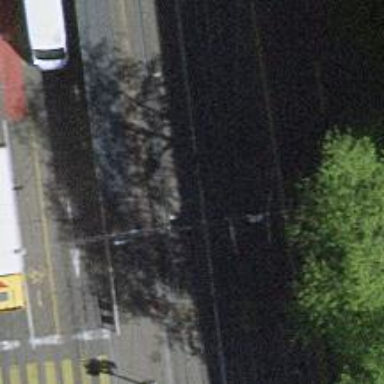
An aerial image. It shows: Tram stop with stop position for public transport.